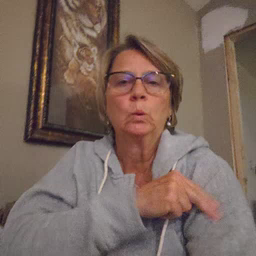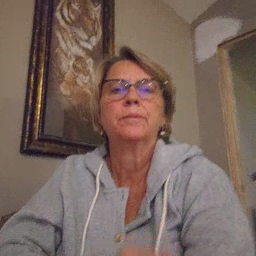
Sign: goose